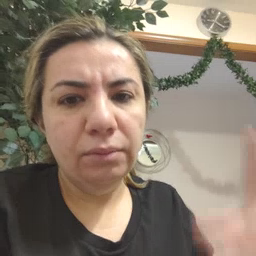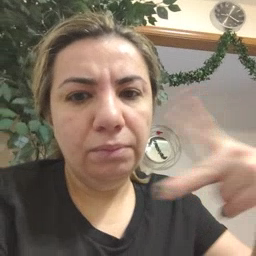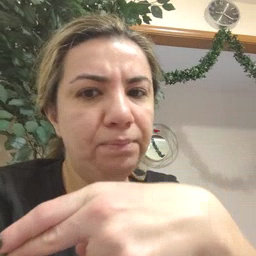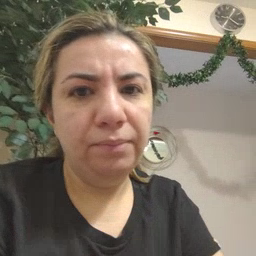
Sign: cut